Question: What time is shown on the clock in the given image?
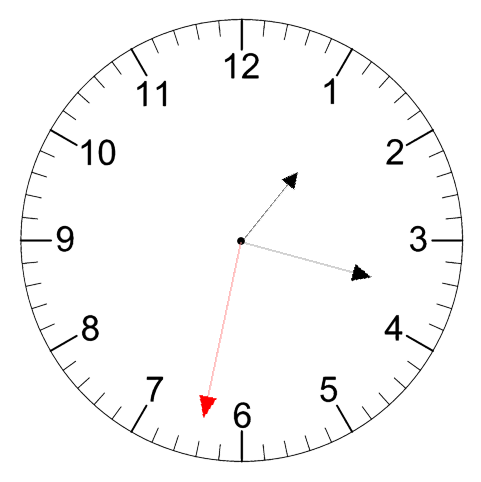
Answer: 01:17:32